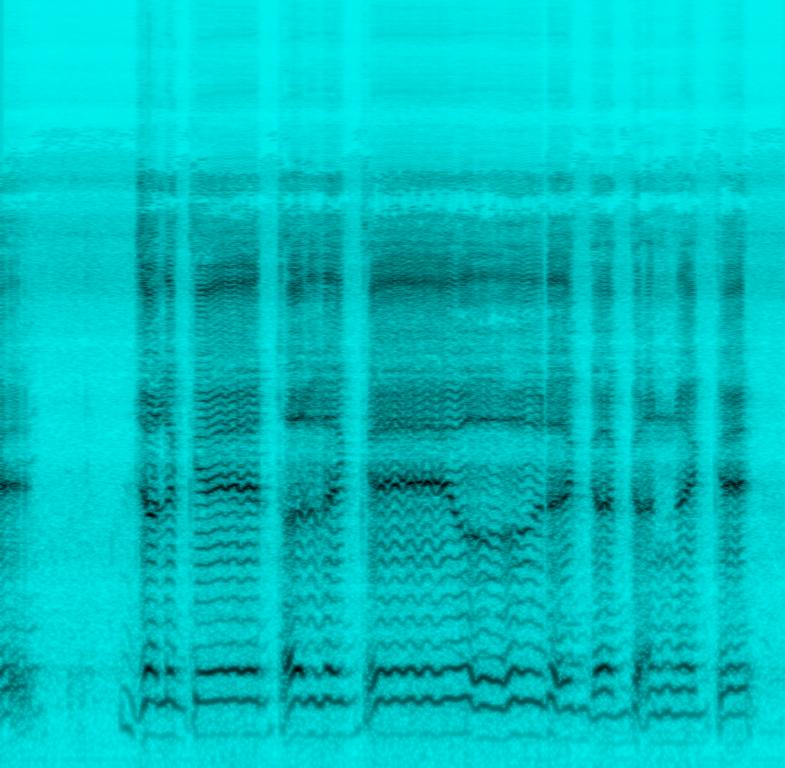
Here we have a vintage recording of a traditional, religious Indian song. Mainly, the man with the burly and raspy voice sings and is backed by a group of female singers who sing softly.